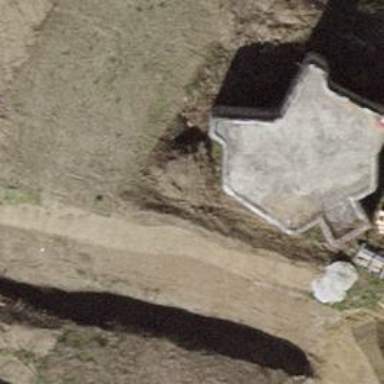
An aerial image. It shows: Military bunker located in military area.